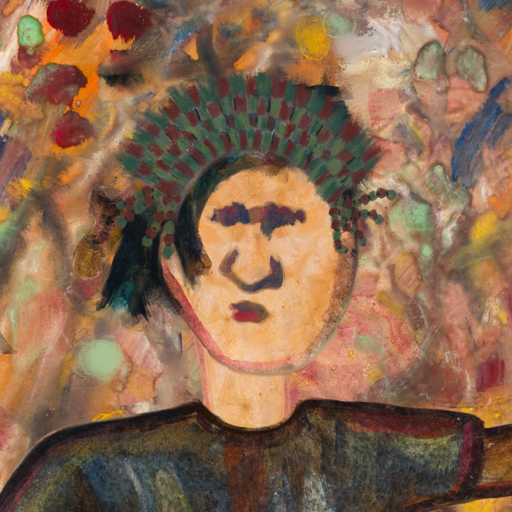
Background: Mother_And_Son_Mother, Head And Neck Front: Childish, Face Front: In_The_Sun, Bust: Mosgoul, Hair Front: Pipe, Head Accessory: After_Raid_Crown, Second Necklace: Blank, Necklace: Blank, Baby: Blank